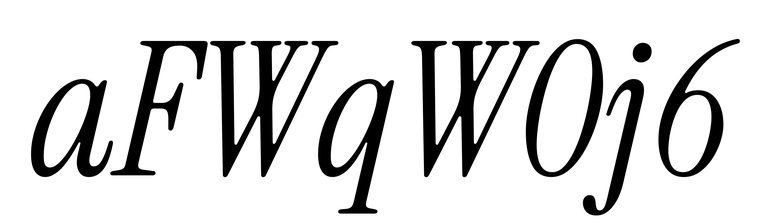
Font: InstrumentSerif-Italic